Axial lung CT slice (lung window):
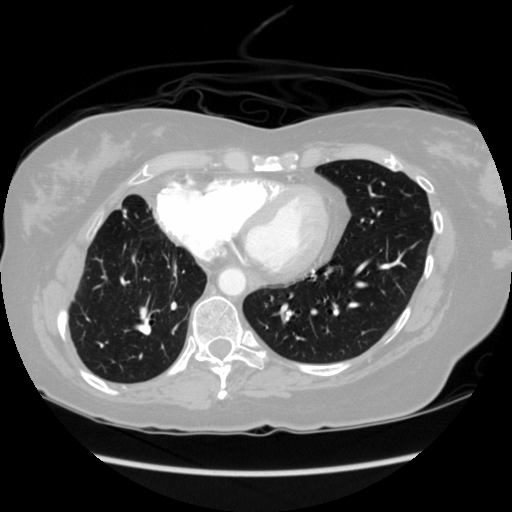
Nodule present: no